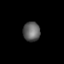
Tissue: skin
Cell type: Epithelial cells
Senescence score: 0.2828
Nuclear area (px): 327
Mean DAPI intensity: 98.263